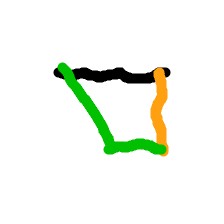
Shape: trapezoid